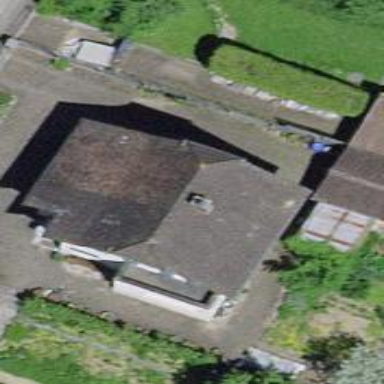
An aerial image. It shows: Detached building with half-hipped roof shape.